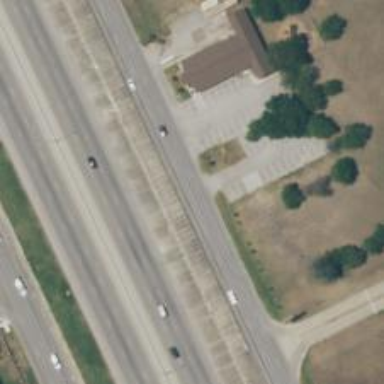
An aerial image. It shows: Secondary road with frontage road alongside.